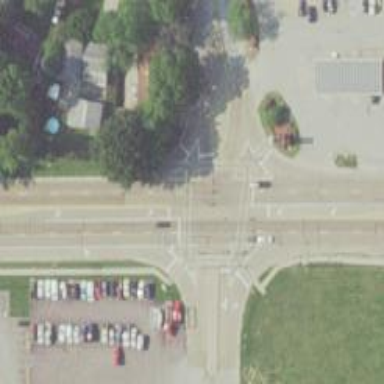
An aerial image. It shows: Asphalt footway with lined crossing markings.